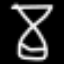
Label: hourglass